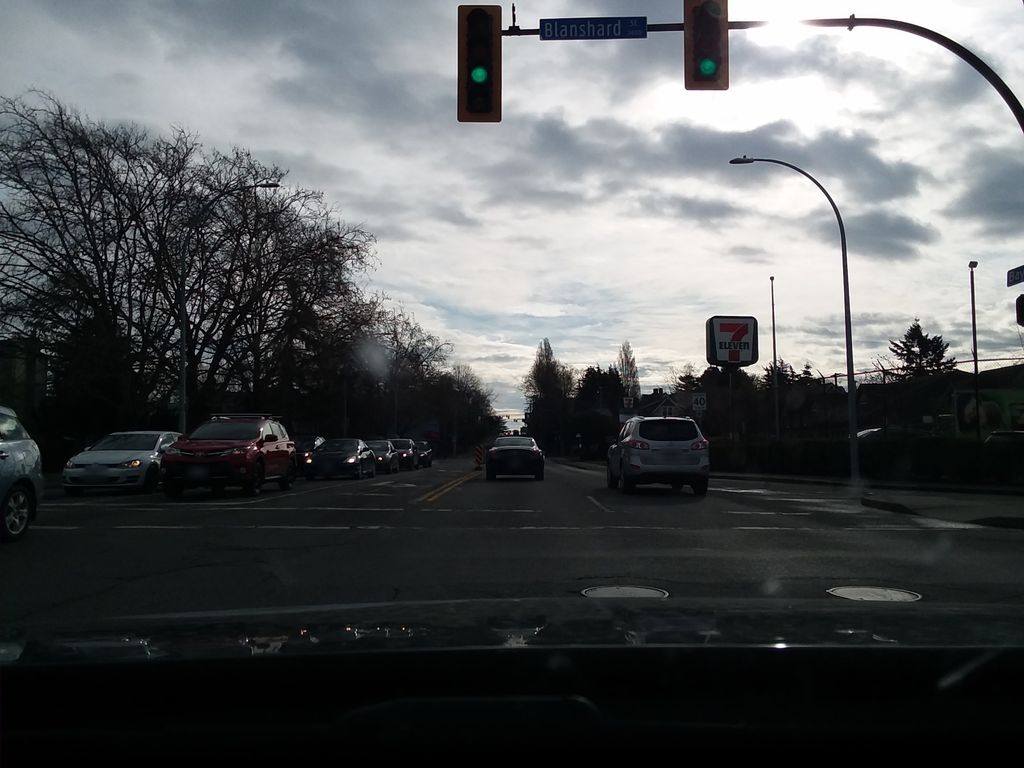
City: victoria